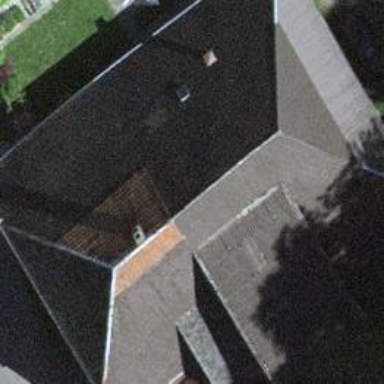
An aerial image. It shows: Farm building.